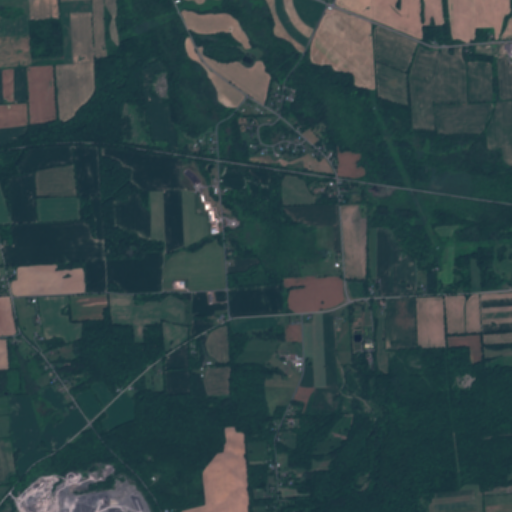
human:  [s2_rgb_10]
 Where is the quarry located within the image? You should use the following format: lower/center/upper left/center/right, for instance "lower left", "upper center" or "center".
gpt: The quarry is located in the lower left of the image.
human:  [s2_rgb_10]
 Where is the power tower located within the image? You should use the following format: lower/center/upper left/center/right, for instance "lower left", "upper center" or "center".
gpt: There is no power tower in the image.